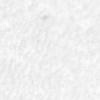
Label: no_change